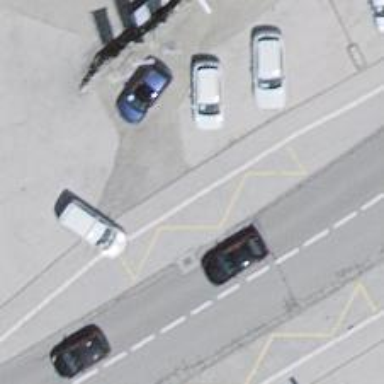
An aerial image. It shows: Bus stop with platform for public transport.